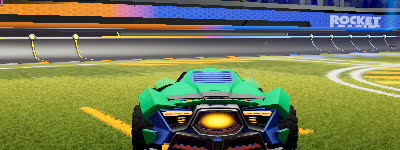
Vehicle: werewolf